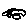
Label: car